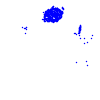
Particle: kaon